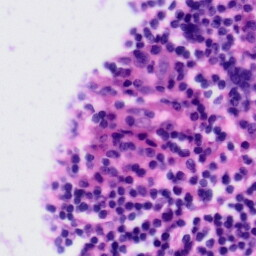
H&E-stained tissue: Tonsil